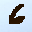
Label: 6